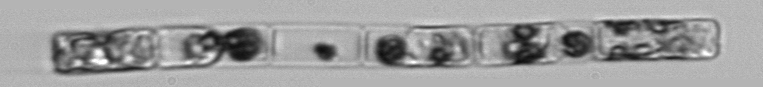
Label: Guinardia_delicatula_TAG_internal_parasite